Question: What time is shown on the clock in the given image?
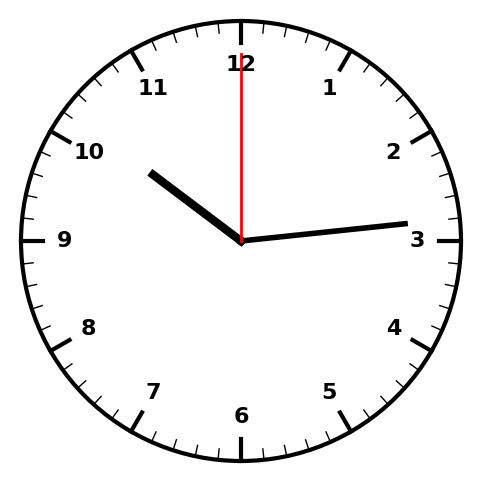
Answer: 10:14:00